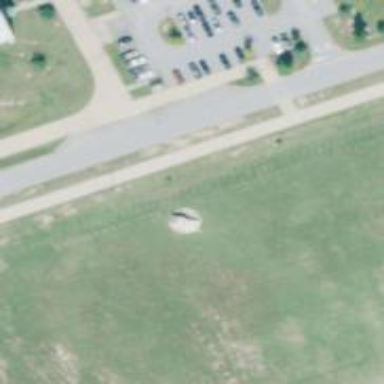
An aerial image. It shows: Historic tank.